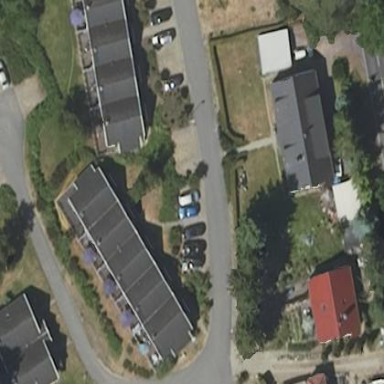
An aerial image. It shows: Residential area.